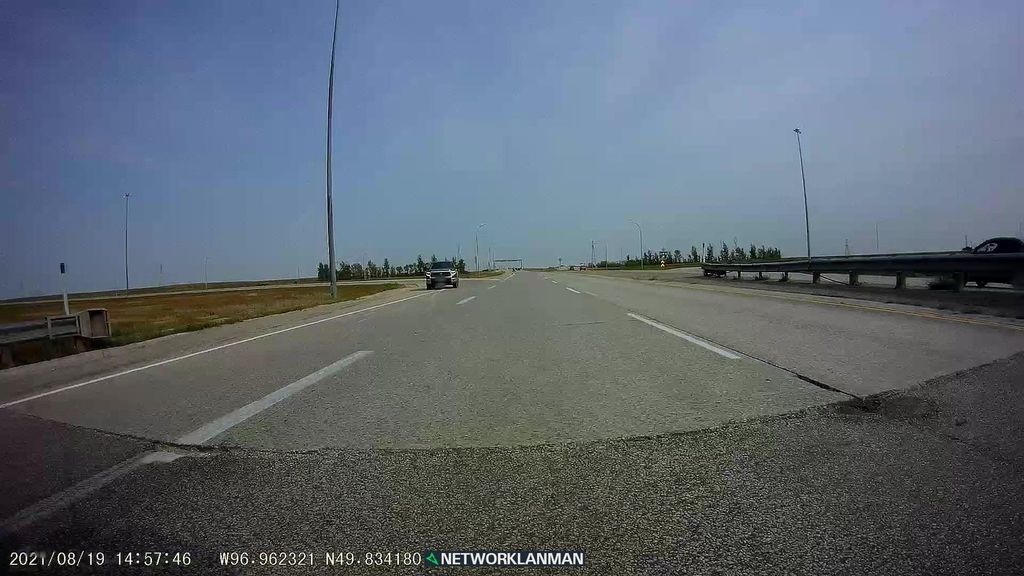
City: winnipeg